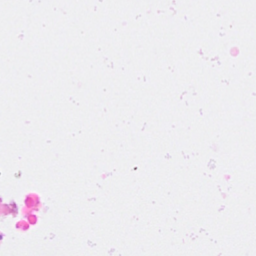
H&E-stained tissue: Breast